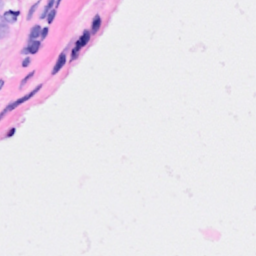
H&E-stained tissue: Breast